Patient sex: F
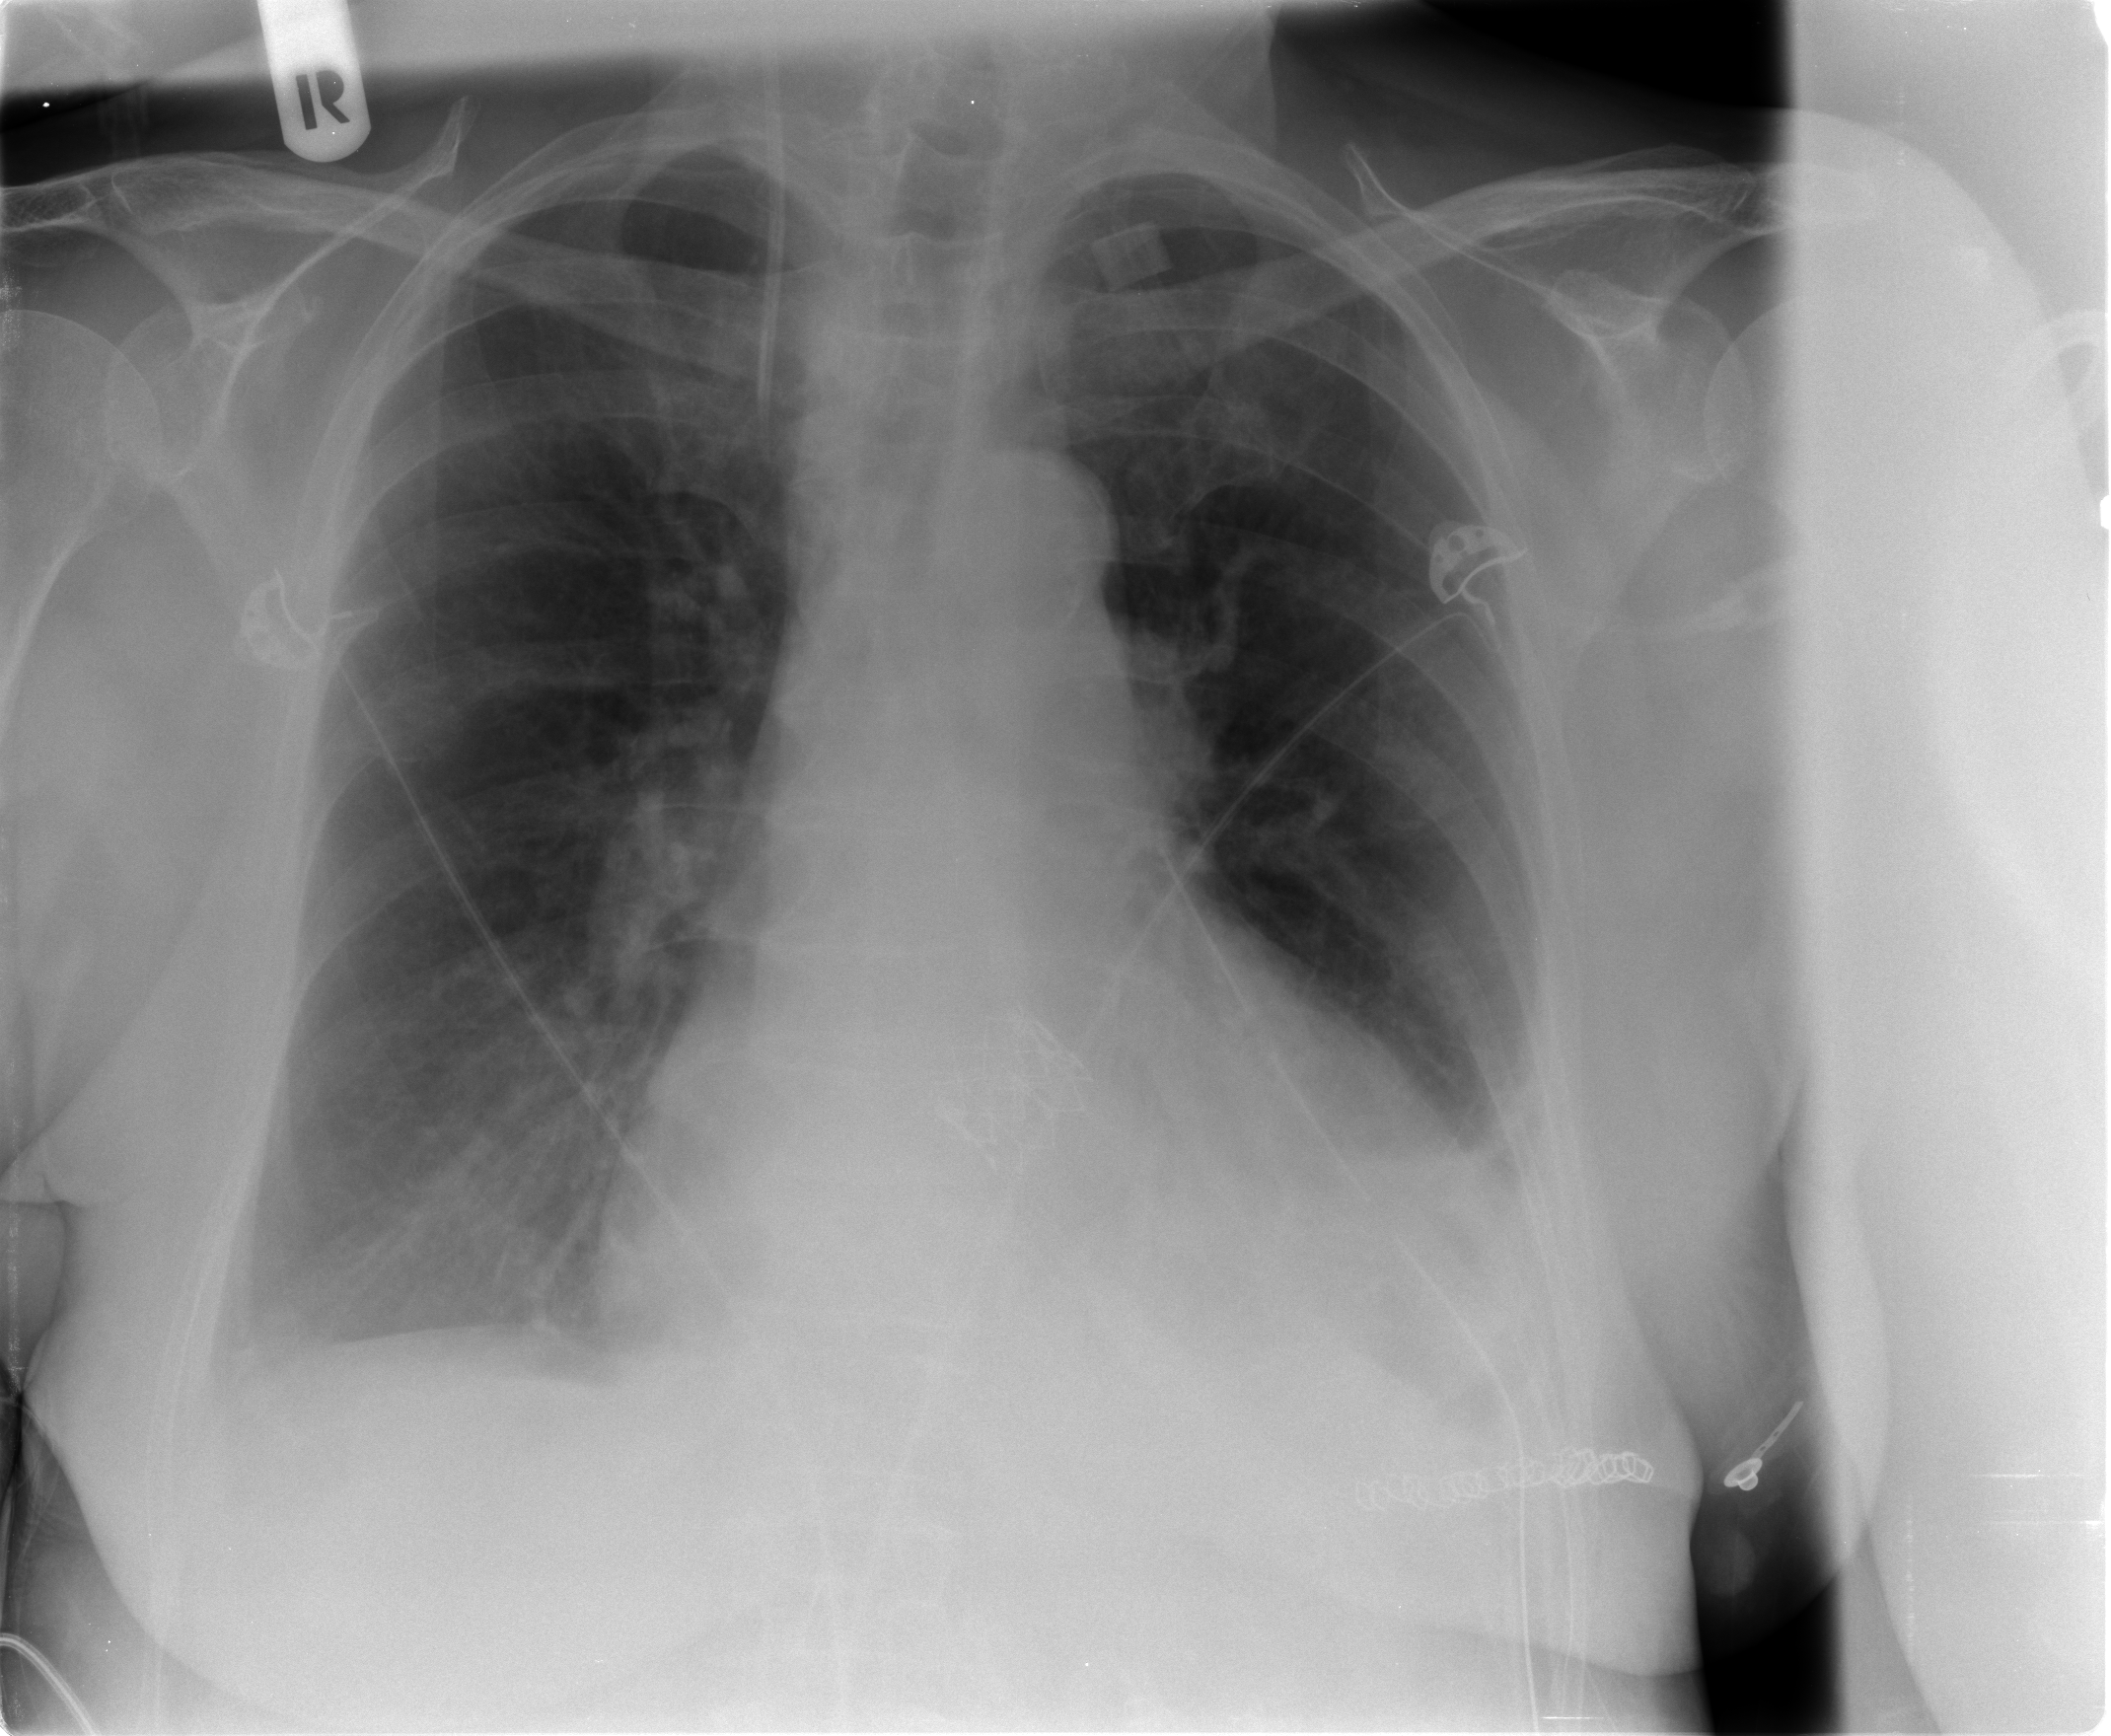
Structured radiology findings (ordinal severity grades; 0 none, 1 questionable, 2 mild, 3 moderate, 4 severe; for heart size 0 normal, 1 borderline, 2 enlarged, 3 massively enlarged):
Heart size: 2
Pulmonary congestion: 0
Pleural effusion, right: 1
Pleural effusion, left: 1
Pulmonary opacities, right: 0
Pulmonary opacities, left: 1
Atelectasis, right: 0
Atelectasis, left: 2